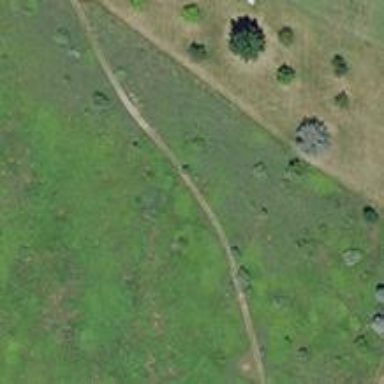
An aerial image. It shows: Path designated for golf carts.